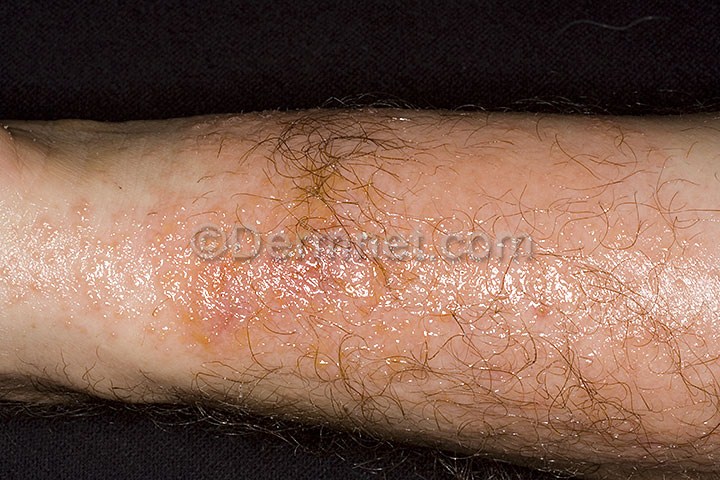
Disease: Poison Ivy Photos and other Contact Dermatitis